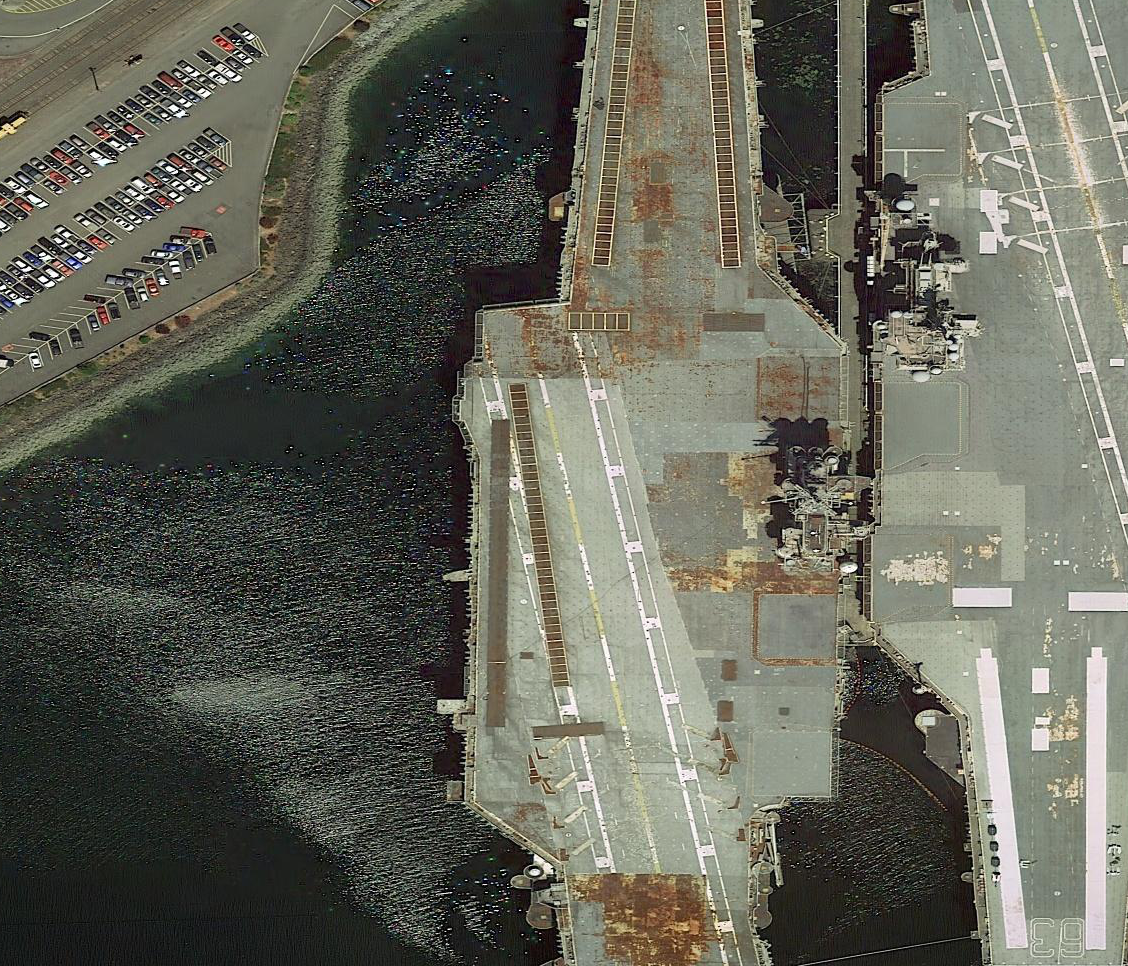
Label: aircraft_carrier